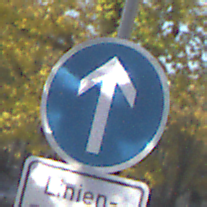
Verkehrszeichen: VorgeschriebeneFahrtrichtungGeradeaus
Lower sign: BesondereFahrzeugeUndTransportgueter2
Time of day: SunriseSunset
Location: Outdoor (Urban)
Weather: PartlyCloudy
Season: Autumn
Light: Natural